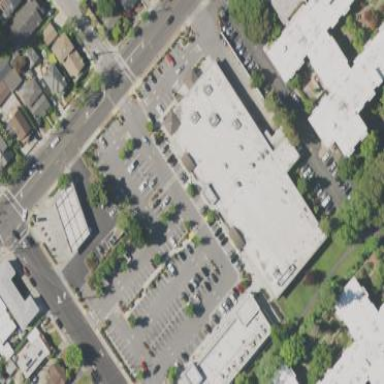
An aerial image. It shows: Building that is pharmacy providing healthcare services.